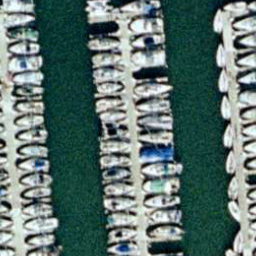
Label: harbor